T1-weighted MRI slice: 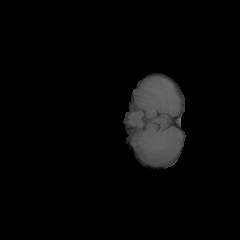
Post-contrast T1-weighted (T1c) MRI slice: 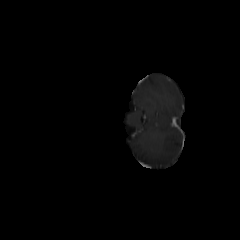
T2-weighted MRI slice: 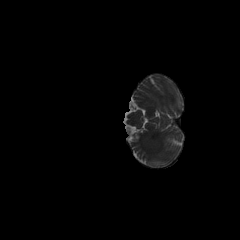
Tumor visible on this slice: no